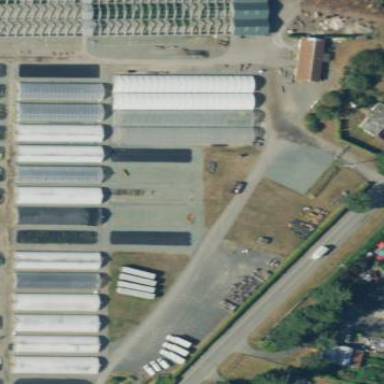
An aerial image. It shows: Greenhouse used for horticulture.